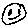
Label: smiley face